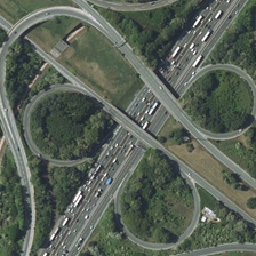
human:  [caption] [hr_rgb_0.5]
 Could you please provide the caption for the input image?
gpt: There are many cars on the road.

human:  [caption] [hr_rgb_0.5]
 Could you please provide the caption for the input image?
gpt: There are many cars on the road.

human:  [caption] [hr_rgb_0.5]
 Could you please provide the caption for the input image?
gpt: There are many cars on the road.

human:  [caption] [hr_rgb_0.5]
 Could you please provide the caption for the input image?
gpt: There are many cars on the road.

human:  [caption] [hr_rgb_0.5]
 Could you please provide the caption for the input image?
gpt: There are many cars on the road.